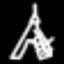
Label: The Eiffel Tower